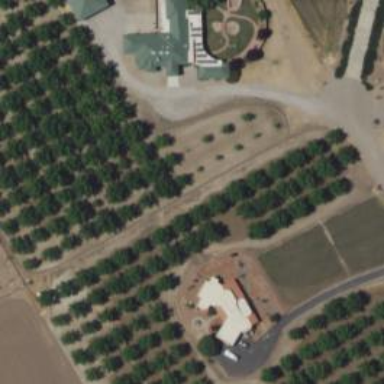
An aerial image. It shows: Orchard.